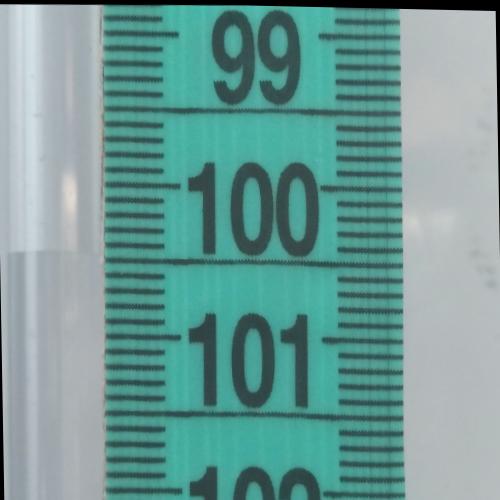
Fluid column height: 100.5 cm